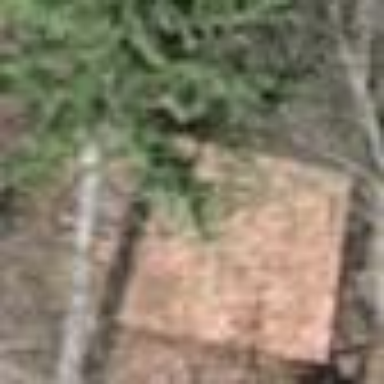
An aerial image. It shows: Shed.